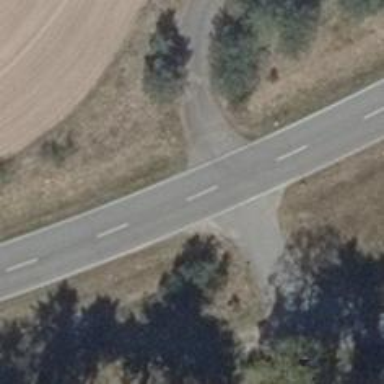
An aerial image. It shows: Secondary road with asphalt surface.